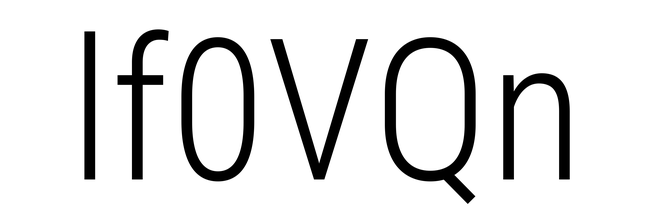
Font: Roboto_Condensed_Light